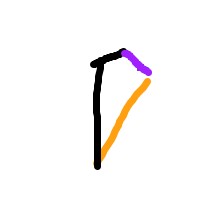
Shape: kite